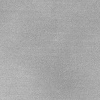
Atmospheric dust classification: dusty